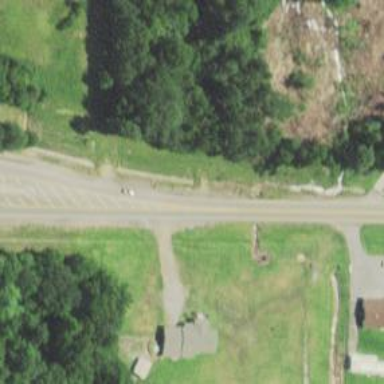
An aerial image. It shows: Primary highway.